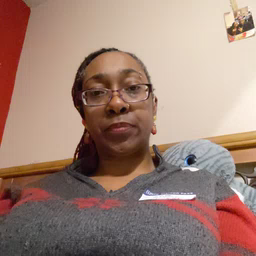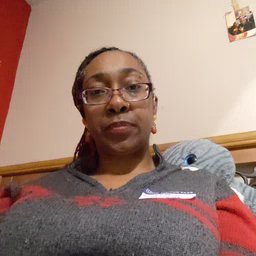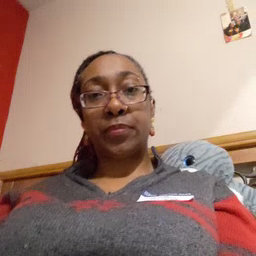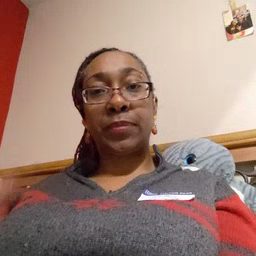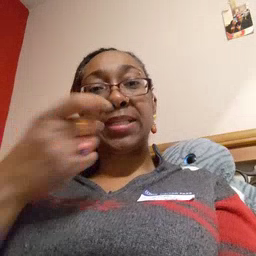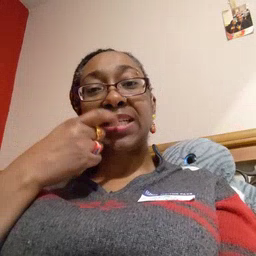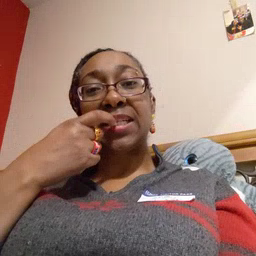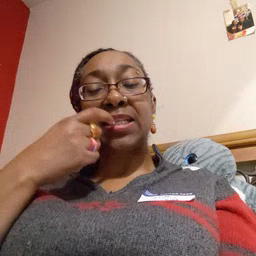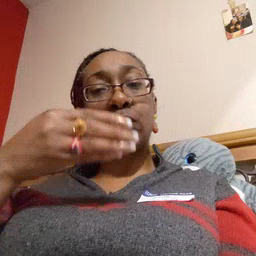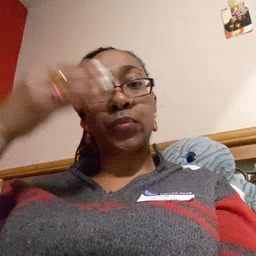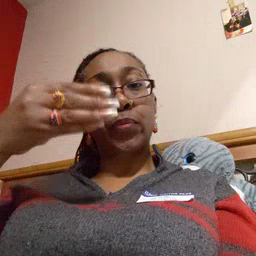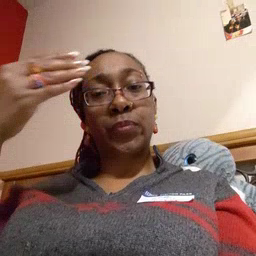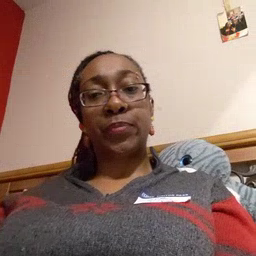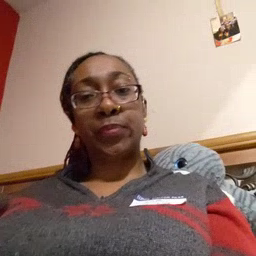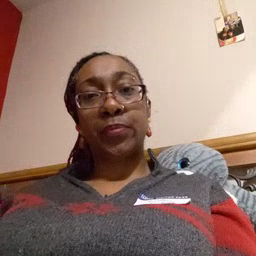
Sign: glasswindow